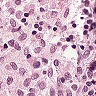
Metastatic tissue present: no